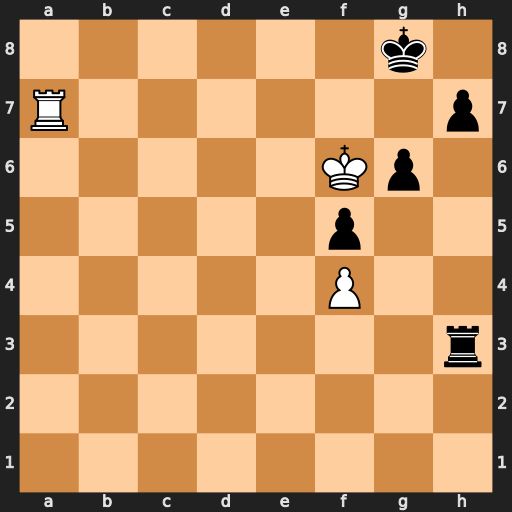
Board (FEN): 6k1/R6p/5Kp1/5p2/5P2/7r/8/8
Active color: w
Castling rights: -
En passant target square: -
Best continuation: Ra8#